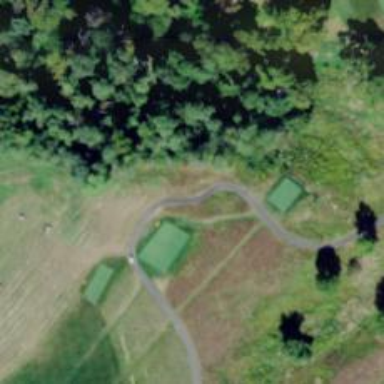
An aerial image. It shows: Path for both road and golf.